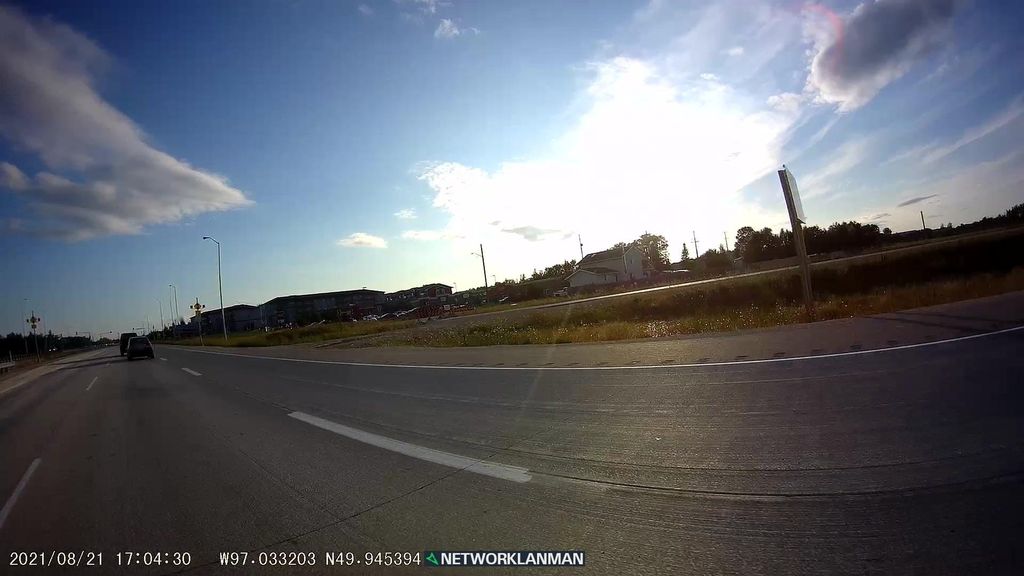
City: winnipeg